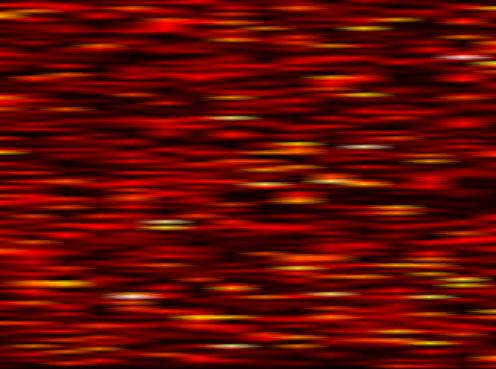
Label: OFDM